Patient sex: M
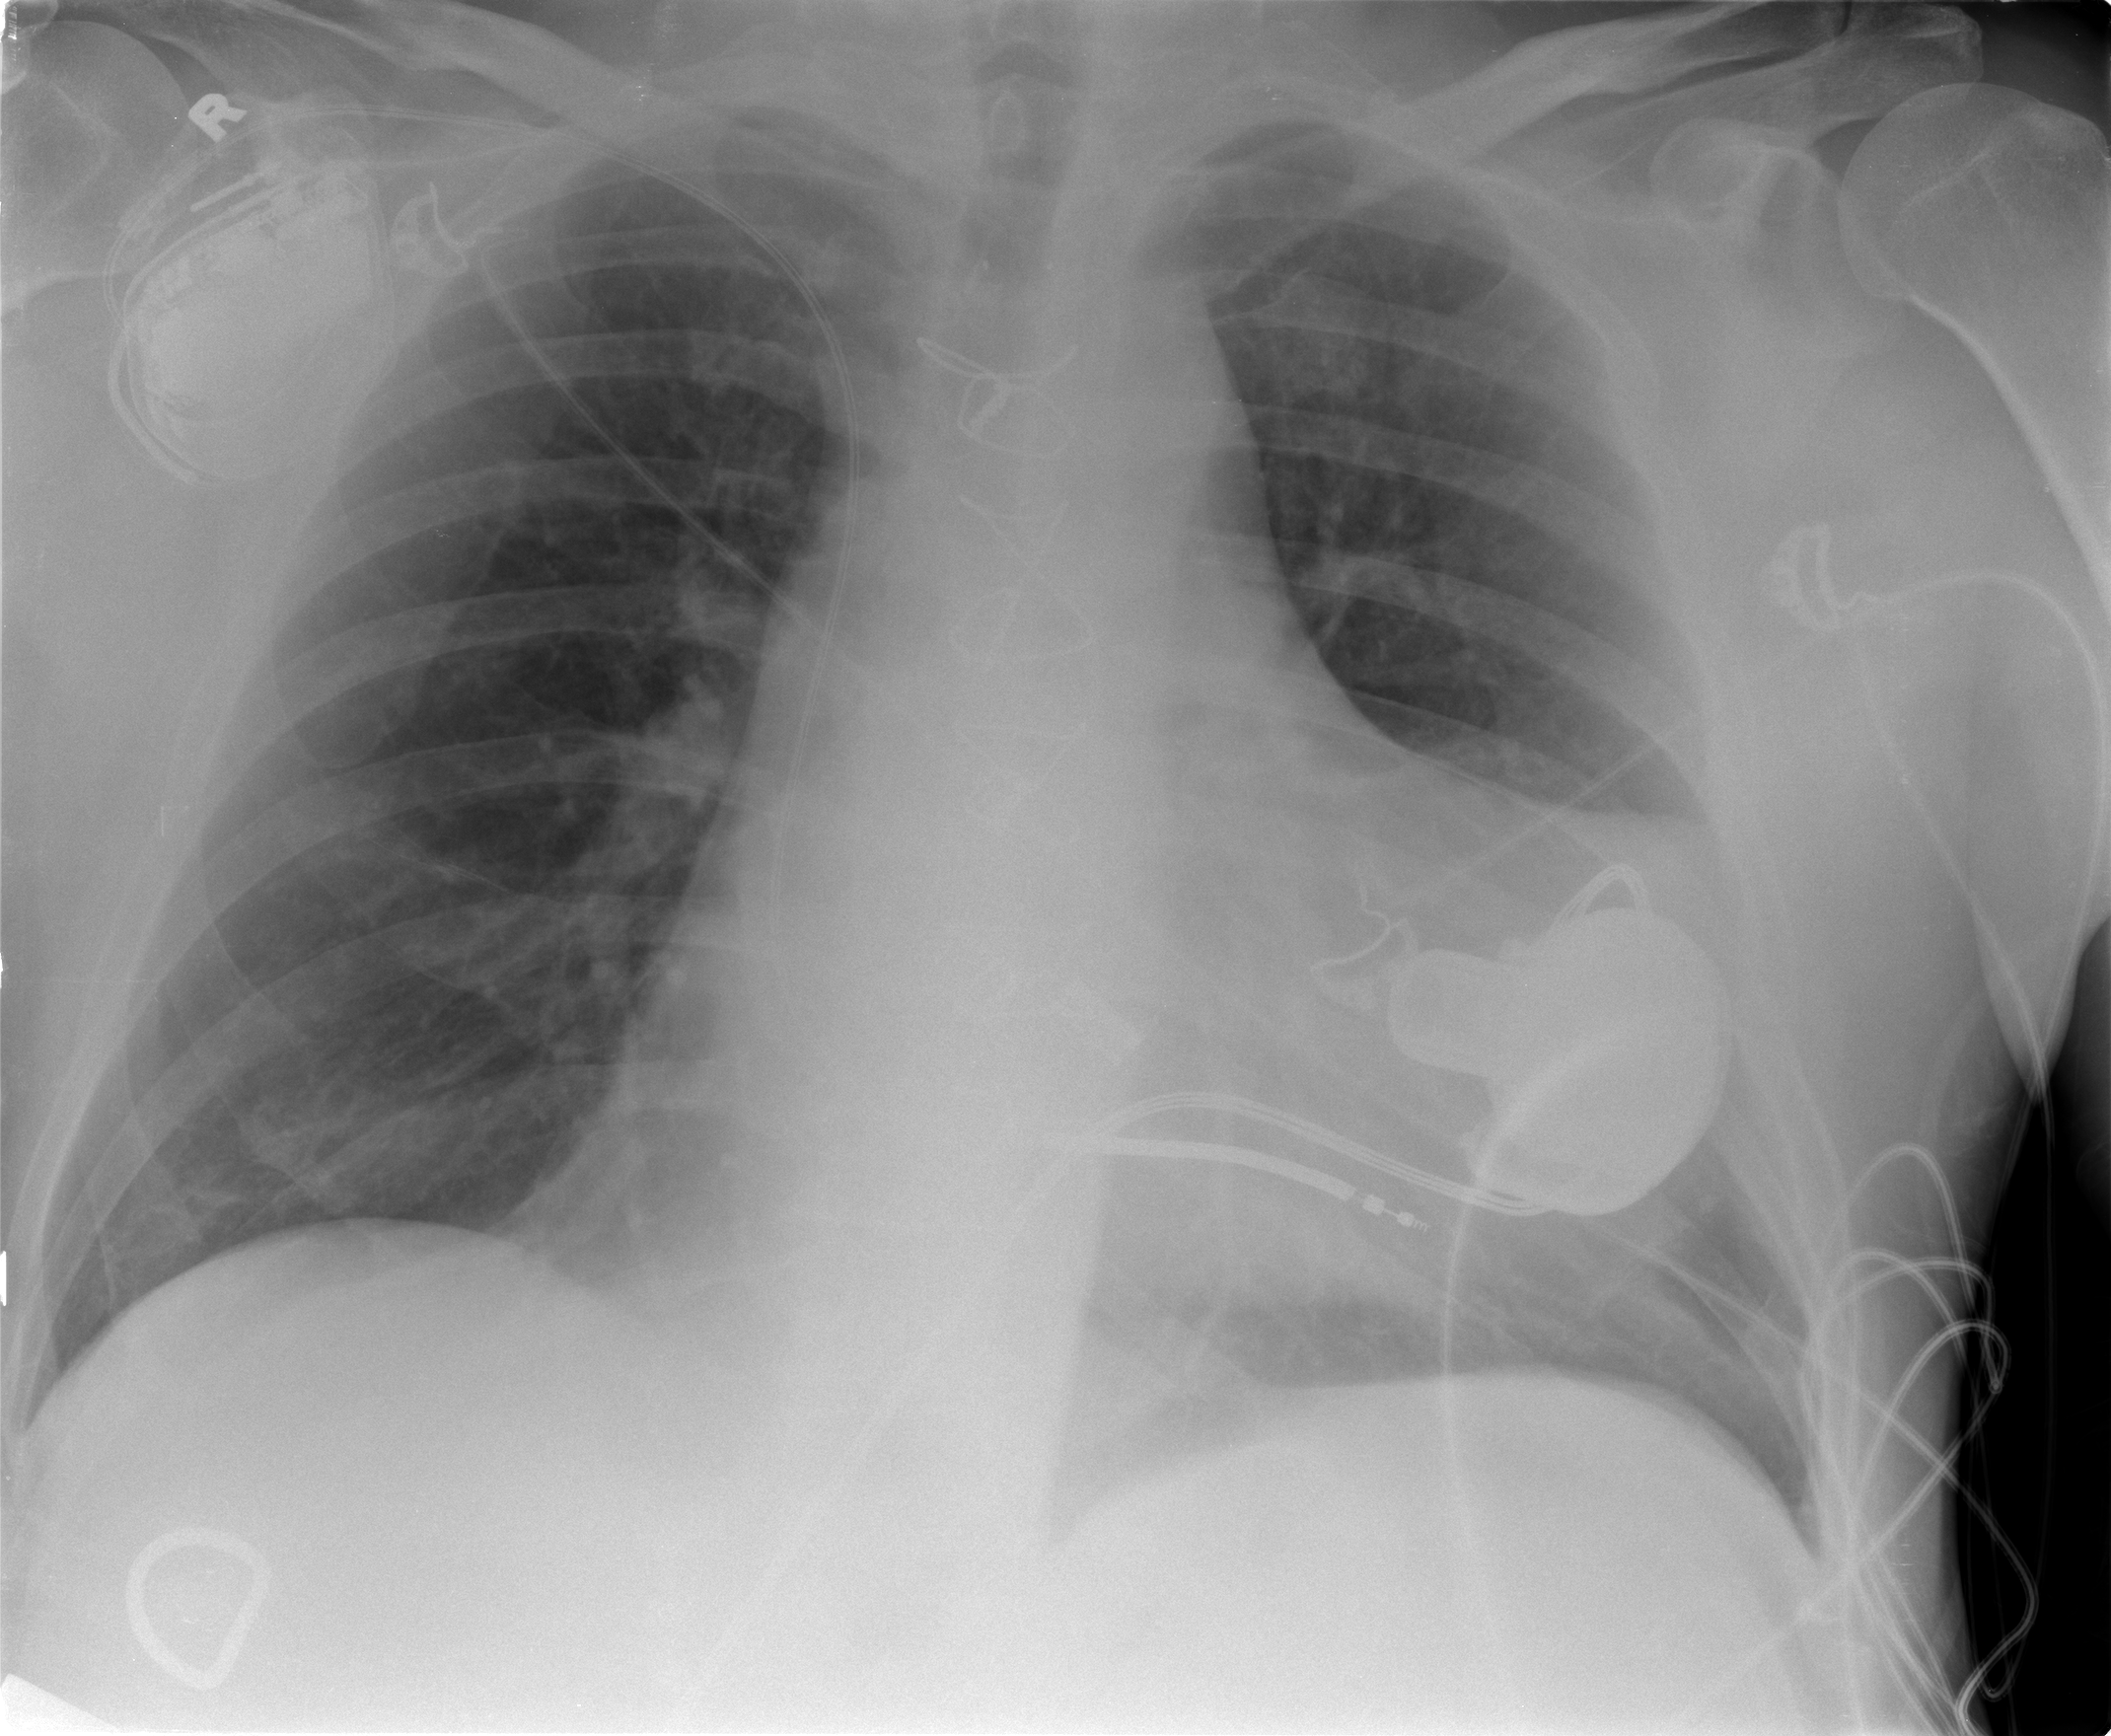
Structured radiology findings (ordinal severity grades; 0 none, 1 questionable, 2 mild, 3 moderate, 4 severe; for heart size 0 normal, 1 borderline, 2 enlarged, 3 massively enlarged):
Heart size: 2
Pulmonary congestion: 0
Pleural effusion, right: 0
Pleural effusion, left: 2
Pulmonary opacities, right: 0
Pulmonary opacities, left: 0
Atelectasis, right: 0
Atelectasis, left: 2